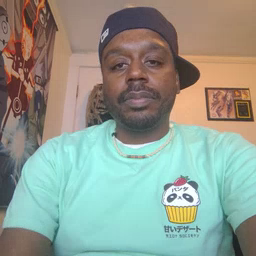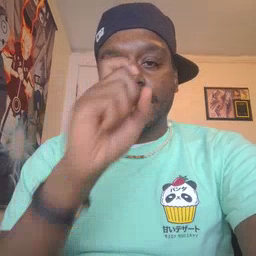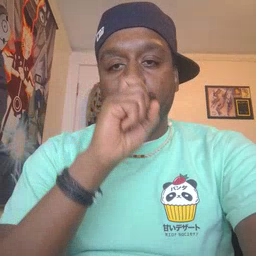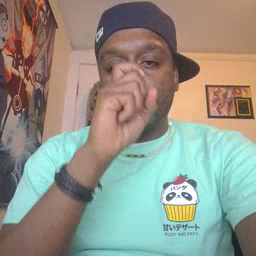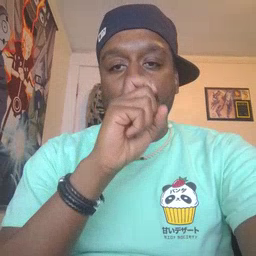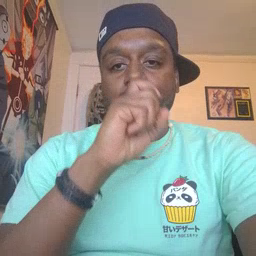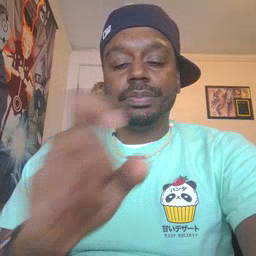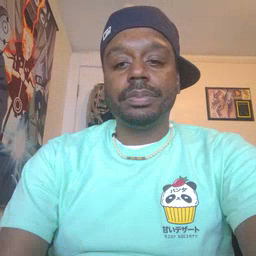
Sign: doll